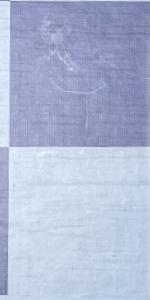
Label: Empty